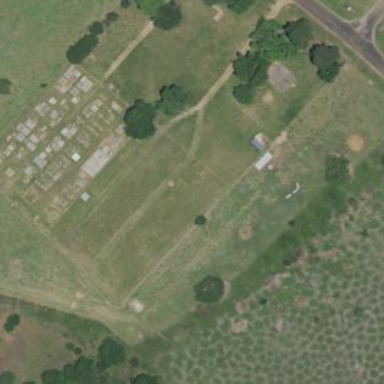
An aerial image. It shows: Cemetery.